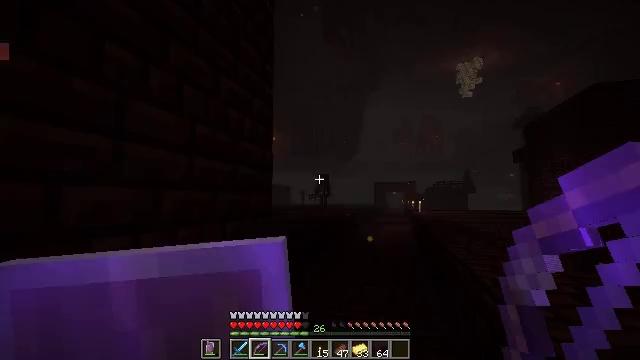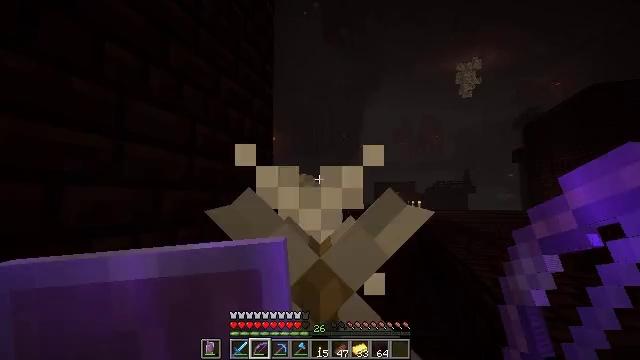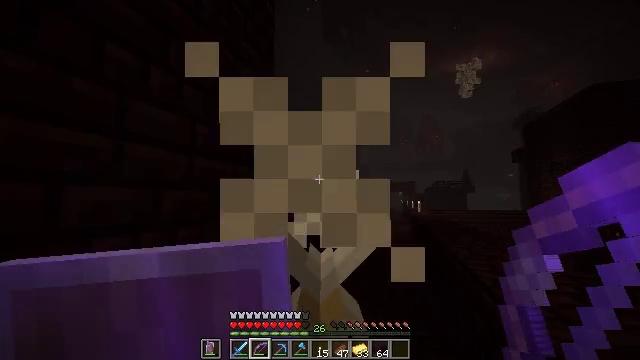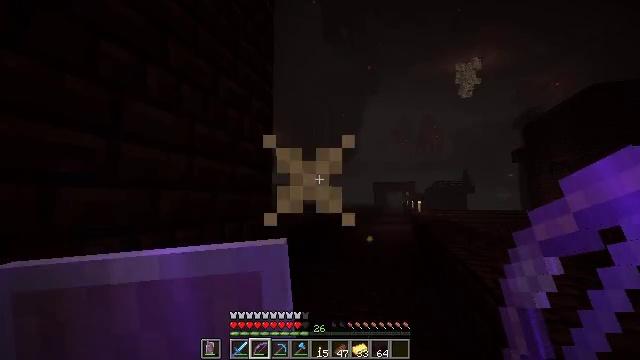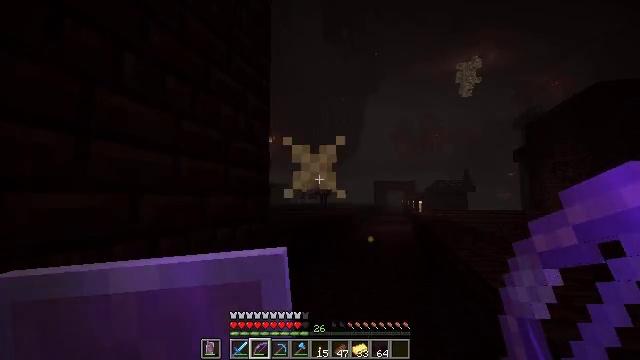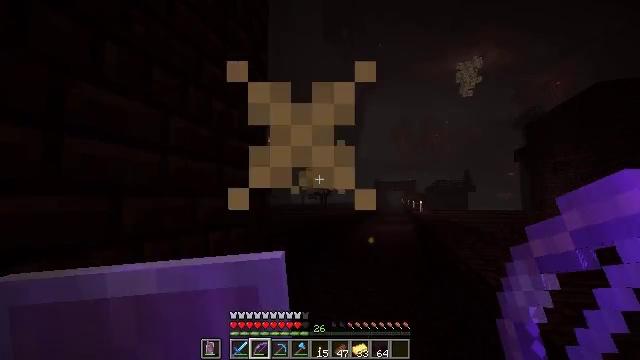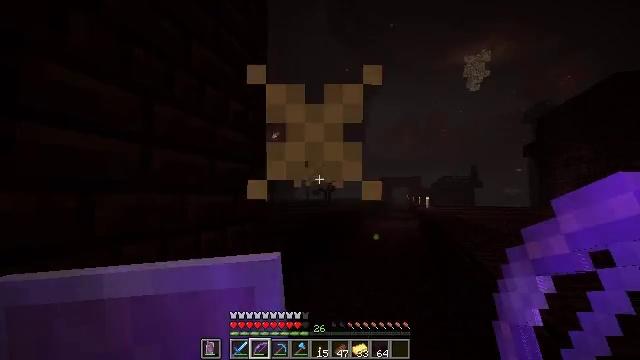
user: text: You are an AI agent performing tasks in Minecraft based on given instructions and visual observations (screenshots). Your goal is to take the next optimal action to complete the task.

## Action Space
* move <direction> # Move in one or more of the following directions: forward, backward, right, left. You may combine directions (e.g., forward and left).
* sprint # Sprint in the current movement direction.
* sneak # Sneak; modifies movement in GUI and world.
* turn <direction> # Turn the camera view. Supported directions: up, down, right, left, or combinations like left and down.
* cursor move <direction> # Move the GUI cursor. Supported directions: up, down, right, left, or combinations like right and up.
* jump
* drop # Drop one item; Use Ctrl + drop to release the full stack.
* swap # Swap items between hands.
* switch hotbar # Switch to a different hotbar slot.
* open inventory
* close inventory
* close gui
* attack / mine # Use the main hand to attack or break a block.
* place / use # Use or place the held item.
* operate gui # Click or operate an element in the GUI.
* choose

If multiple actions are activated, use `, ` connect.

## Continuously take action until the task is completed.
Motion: motion action
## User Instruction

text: Hunt nether mobs.
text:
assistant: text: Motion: no_op
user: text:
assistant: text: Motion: no_op
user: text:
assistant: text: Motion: move forward
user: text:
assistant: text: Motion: move forward
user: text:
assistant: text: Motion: move forward
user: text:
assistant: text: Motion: move forward, turn left
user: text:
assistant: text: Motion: no_op